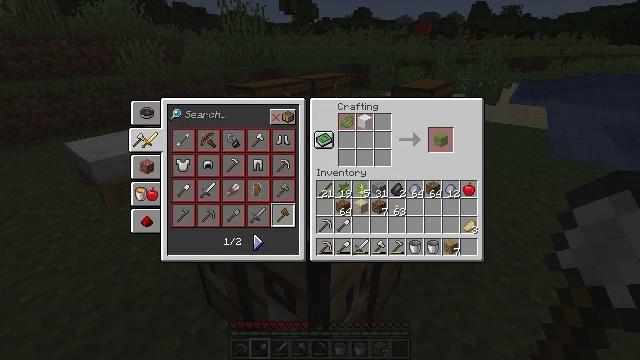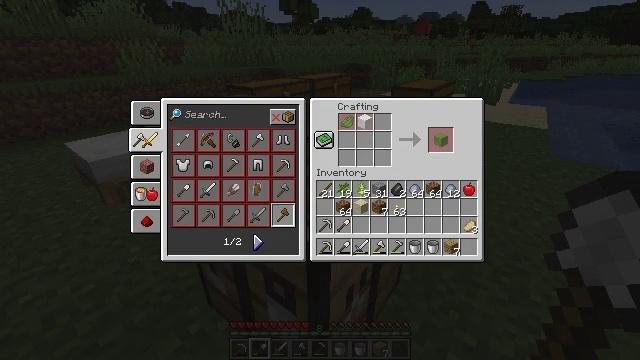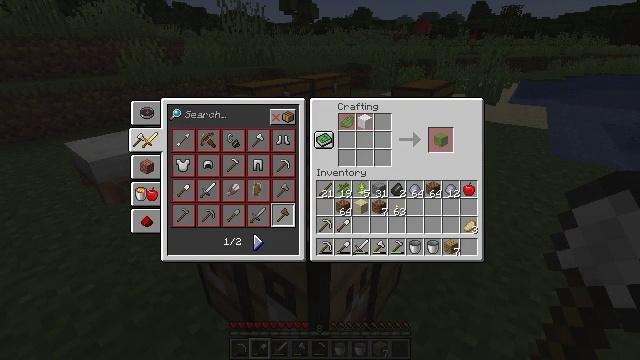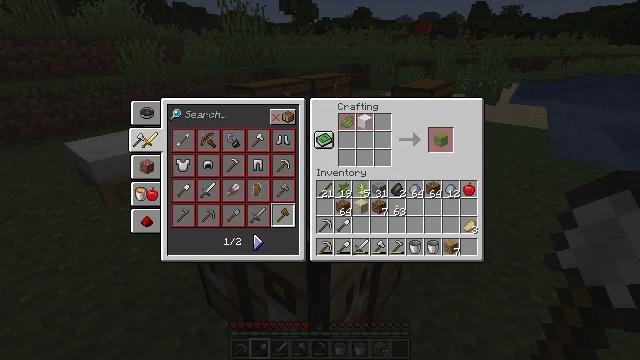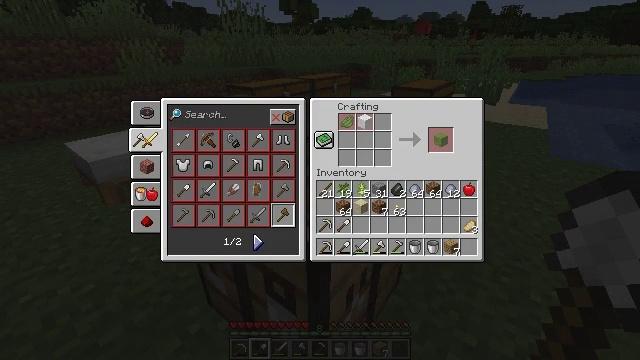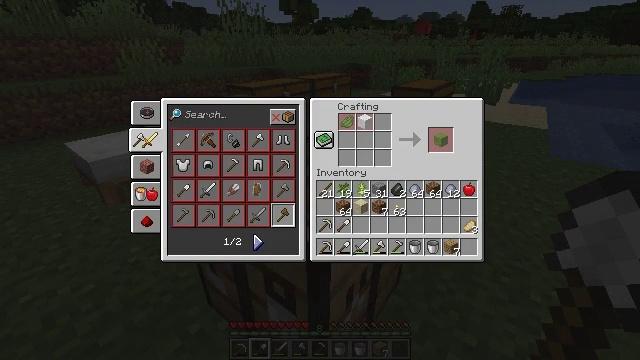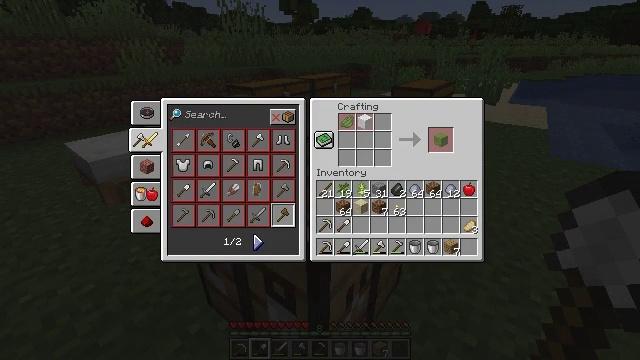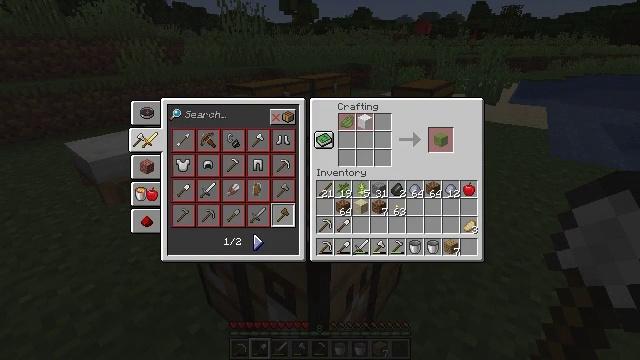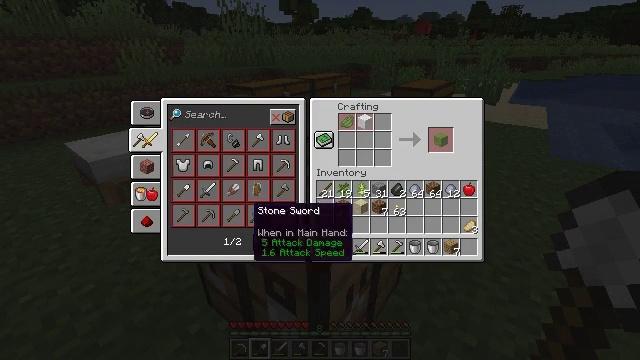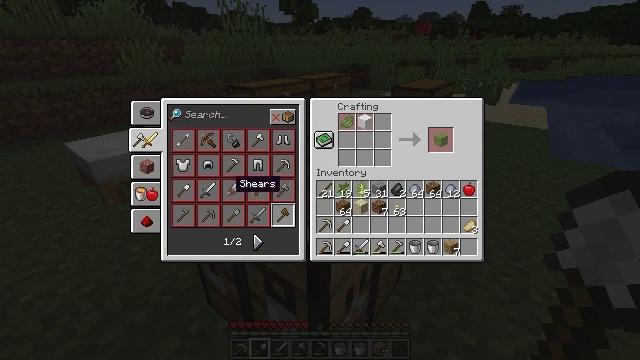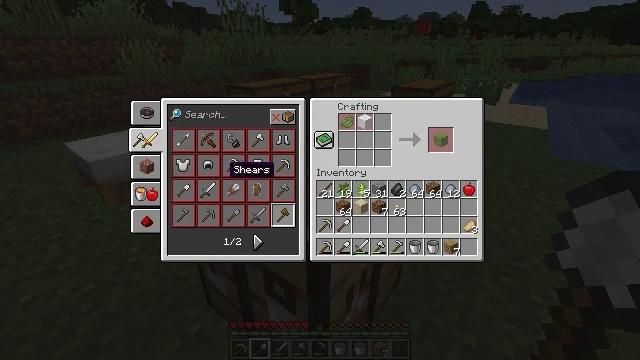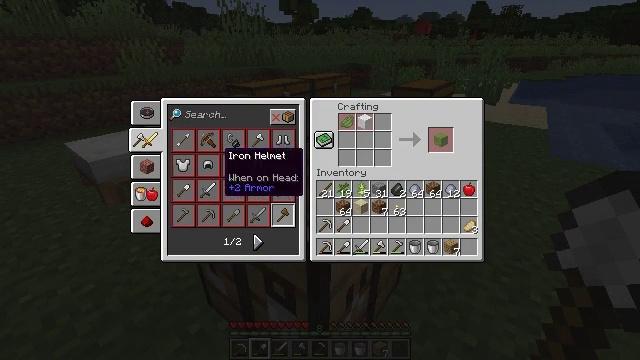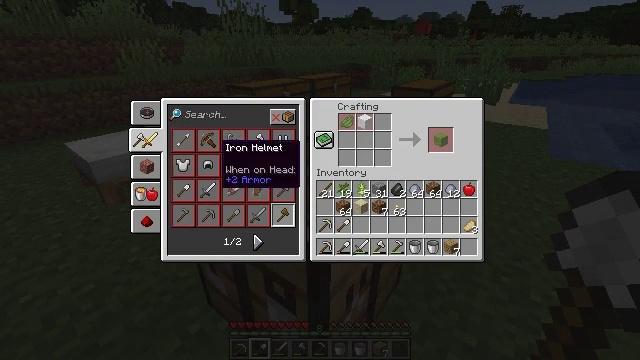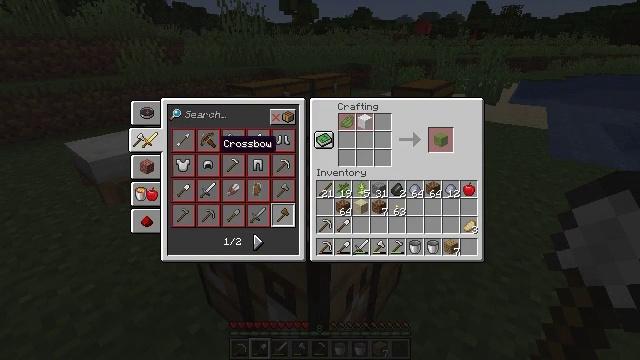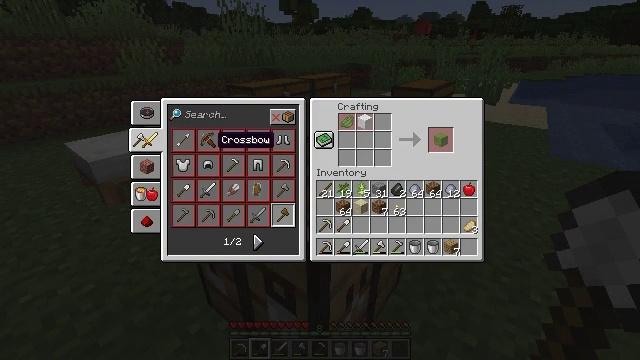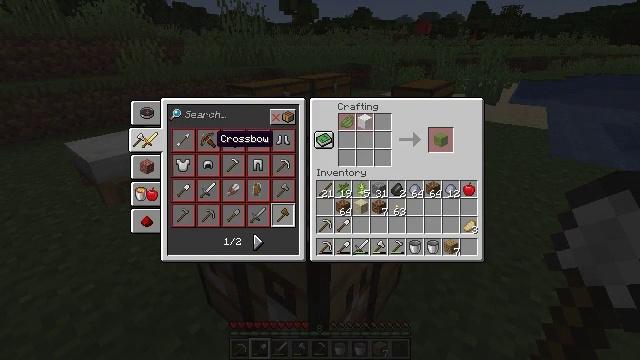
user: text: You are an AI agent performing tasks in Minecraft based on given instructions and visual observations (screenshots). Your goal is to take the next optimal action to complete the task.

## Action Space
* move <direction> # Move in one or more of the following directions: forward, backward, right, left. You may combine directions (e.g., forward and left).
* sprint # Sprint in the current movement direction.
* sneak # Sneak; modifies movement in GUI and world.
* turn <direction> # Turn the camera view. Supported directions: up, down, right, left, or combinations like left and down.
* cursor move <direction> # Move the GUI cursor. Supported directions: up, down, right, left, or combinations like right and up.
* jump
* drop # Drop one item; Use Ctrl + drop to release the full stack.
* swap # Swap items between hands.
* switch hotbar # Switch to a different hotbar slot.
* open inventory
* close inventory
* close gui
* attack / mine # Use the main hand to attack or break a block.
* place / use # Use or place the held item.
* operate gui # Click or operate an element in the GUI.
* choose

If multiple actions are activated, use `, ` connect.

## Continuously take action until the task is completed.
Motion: motion action
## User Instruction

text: Open the crafting table and craft a fletching table.
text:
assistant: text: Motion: no_op
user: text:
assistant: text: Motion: no_op
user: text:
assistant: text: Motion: no_op
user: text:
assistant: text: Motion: no_op
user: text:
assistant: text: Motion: no_op
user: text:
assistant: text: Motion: no_op
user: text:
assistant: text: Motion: cursor move up
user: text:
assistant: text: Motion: cursor move left and up
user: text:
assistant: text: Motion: cursor move left and up
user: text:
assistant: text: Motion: cursor move up
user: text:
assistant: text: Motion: cursor move up
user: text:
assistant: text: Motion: cursor move up
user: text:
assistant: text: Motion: no_op
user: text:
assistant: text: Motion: no_op
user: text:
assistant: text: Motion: no_op
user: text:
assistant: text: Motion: operate gui
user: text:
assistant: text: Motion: operate gui
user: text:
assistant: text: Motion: operate gui
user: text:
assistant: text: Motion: no_op
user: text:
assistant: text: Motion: no_op
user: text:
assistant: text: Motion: no_op
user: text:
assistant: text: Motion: no_op
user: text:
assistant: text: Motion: no_op
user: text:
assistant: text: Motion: no_op
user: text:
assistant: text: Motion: no_op
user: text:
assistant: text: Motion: no_op
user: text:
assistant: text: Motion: no_op
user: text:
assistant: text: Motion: cursor move right
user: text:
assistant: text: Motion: cursor move right
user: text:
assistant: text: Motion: cursor move right